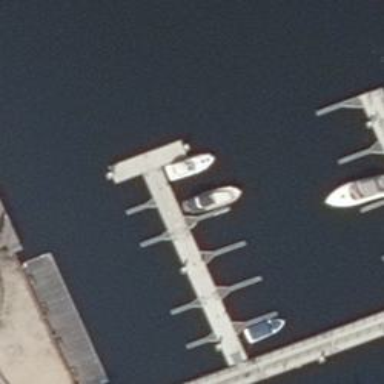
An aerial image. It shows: Man-made pier.